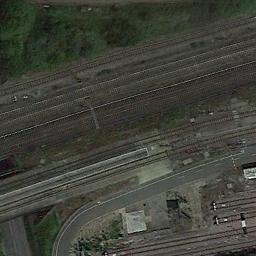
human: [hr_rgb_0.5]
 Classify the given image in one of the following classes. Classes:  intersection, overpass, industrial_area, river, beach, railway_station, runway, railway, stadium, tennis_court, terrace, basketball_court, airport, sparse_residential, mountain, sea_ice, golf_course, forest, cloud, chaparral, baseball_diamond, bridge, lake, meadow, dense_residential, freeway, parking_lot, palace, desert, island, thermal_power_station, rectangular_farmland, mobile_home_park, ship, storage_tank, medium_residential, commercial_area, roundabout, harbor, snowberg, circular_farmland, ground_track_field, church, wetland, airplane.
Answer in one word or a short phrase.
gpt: railway